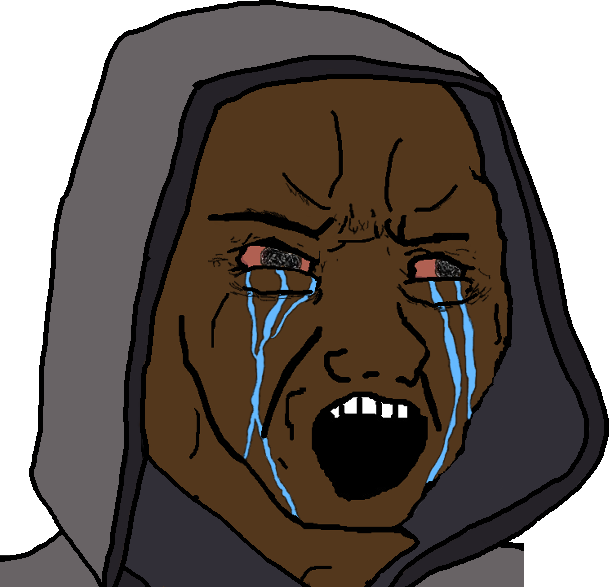
Label: 5_Blackjak